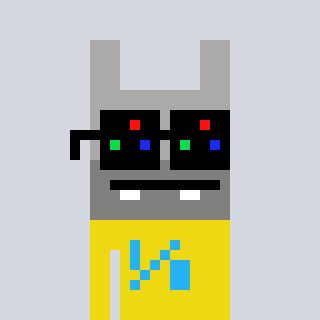
a pixel art character with square black sunglasses, a rabbit-shaped head and a yellow-colored body on a cool background